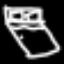
Label: bed